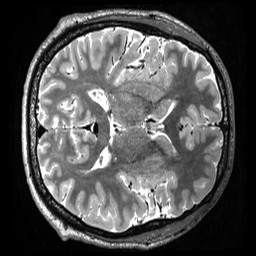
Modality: T2w
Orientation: axial